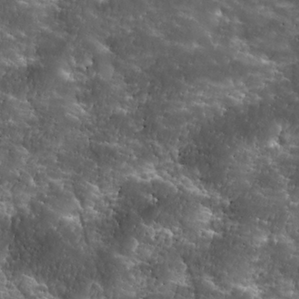
Label: non_frost